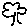
Label: tree